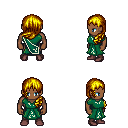
a pixel art fantasy rpg character, male body template, human, dark skin, sash dress, teal pants, blonde left-swept hairstyle, maroon shoes, four views (front, back, left, right), 2x2 character sprite sheet, small pixel art, hard edges, no anti-aliasing